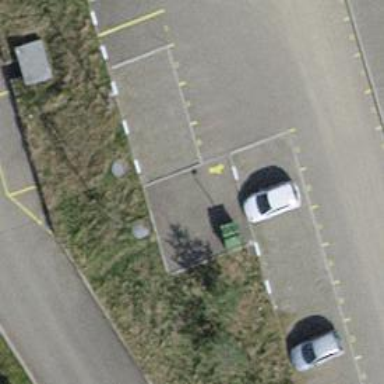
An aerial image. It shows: Motorcycle parking area.